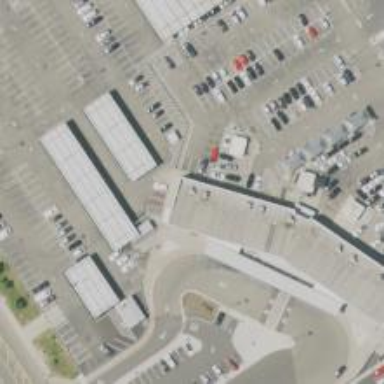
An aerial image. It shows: Car rental facility.